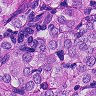
Metastatic tissue present: yes